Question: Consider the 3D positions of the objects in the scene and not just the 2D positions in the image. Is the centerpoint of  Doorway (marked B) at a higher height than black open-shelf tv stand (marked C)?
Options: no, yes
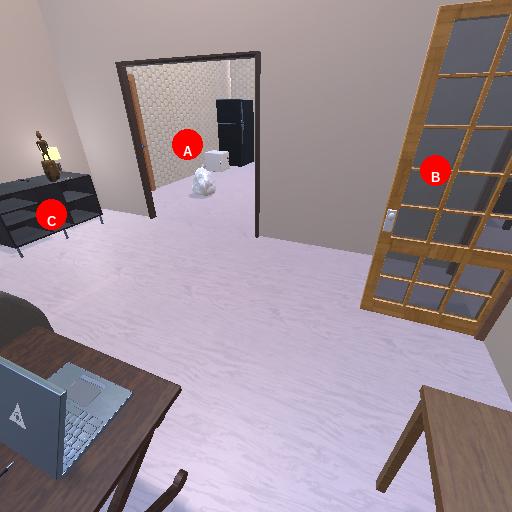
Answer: no